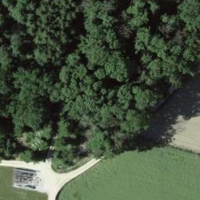
EUNIS habitat code: 44
Species observed at this site:
Datura stramonium